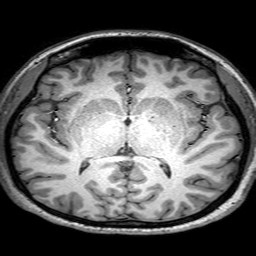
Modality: T1w
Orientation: coronal
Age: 24
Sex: female
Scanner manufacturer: philips
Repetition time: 0.00896 s
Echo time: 0.0046 s